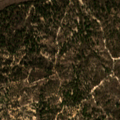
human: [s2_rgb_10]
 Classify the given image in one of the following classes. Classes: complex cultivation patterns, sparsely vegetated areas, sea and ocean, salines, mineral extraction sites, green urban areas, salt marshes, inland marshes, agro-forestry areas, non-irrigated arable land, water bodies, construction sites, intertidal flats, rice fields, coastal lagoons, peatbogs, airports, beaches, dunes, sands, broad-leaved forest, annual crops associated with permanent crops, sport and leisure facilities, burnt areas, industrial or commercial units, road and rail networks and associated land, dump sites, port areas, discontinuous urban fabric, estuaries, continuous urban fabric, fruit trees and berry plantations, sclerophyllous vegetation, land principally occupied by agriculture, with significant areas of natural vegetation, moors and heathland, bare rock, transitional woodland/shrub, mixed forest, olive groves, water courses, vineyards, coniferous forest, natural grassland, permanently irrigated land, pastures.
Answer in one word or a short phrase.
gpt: agro-forestry areas, broad-leaved forest, coniferous forest, mixed forest